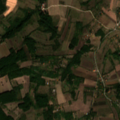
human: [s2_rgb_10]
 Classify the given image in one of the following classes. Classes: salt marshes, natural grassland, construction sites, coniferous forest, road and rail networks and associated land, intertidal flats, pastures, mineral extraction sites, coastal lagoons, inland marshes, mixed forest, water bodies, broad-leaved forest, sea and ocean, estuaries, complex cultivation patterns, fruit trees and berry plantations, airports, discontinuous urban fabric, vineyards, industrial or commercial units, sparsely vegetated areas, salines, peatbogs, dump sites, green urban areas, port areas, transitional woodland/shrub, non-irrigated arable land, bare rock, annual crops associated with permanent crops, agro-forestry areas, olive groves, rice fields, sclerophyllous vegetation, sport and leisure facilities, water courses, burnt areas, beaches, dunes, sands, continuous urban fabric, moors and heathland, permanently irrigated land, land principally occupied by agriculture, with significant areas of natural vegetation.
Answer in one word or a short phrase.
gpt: complex cultivation patterns, land principally occupied by agriculture, with significant areas of natural vegetation